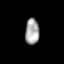
Tissue: skin
Cell type: Fibroblasts
Senescence score: 0.674
Nuclear area (px): 358
Mean DAPI intensity: 165.254